Question: Incredibly new to CSS, I have done some very basic stuff over the years but I am trying to find a solution to a design I would like to create for my Drupal product page. I have tried searching but it's like since I am self-taught I have no idea what terms I should be searching for.
Here is the layout I am looking to design (attached).
So I want basically a 2 column layout with a 3 column header that is located in the main section. Should/Can I do this with grids? I am not too terrible sure what I should be searching for to understand how to make this happen. My only concern with a grid is that I can't have the sidebar contained to a single row height. Can someone point me in the right direction?
Thanks so much!
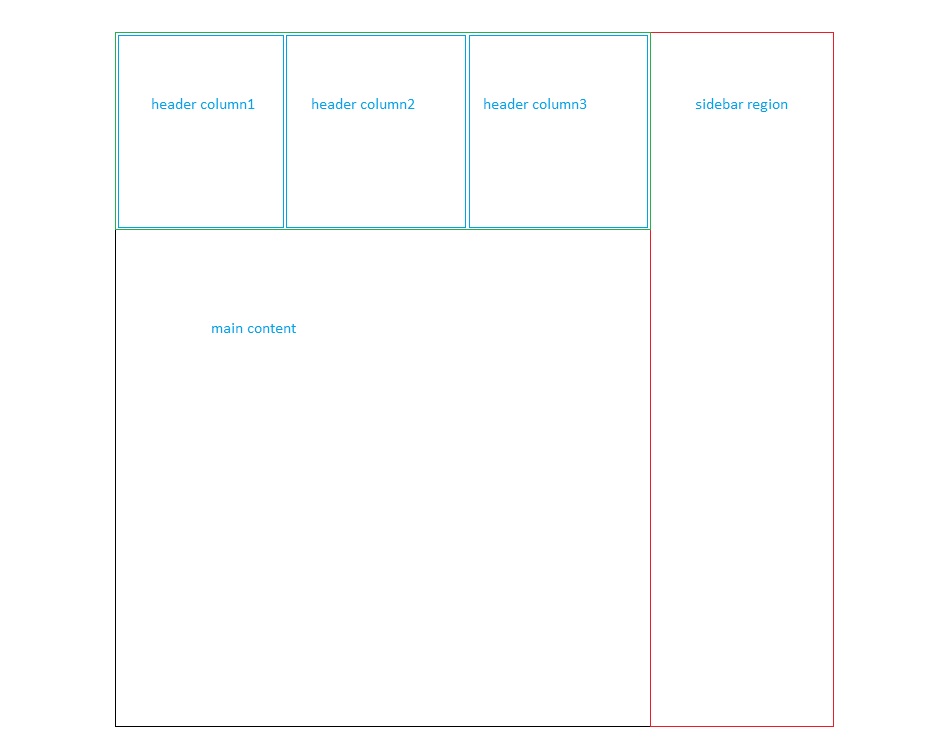
Answer: Since you are looking for a grid-based system, I would highly recommend taking a look at <URL> for implementing your desired layout. Take a look at the link and it will explain how exactly to achieve your layout specified above.